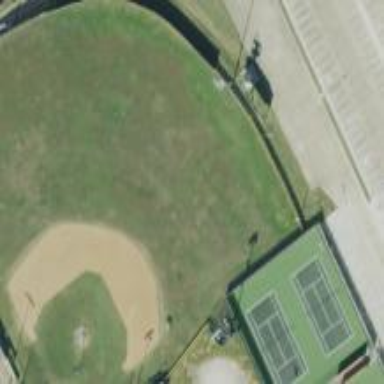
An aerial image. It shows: Tennis court on pitch.